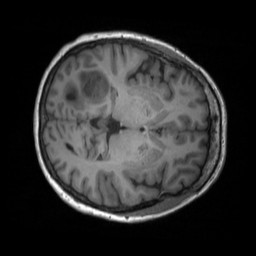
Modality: T1w
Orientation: axial
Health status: ill
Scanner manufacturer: siemens
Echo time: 0.00251 s